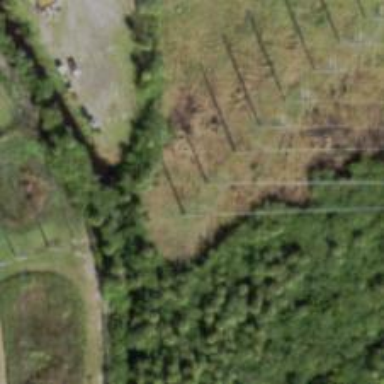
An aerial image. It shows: Triple tower power pole.